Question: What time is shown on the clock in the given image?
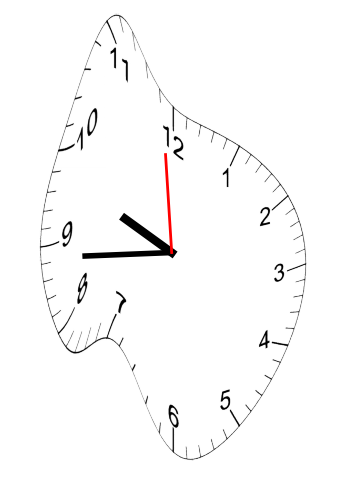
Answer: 09:43:59